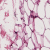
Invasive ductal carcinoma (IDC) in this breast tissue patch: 0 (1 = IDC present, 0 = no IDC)